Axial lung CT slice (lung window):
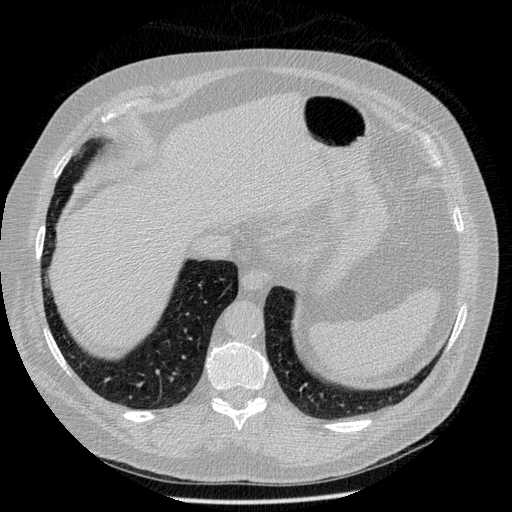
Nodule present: no